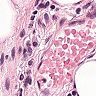
Metastatic tissue present: yes